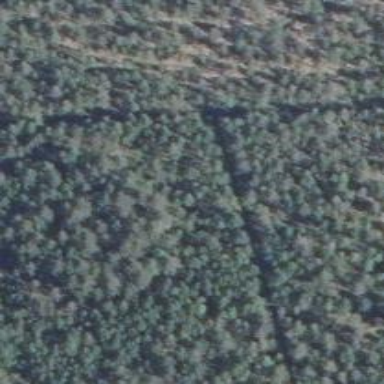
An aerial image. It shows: Needle-leaved woodland.